Field crop: maize
Growth stage: 2
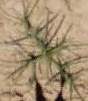
Species: salsola